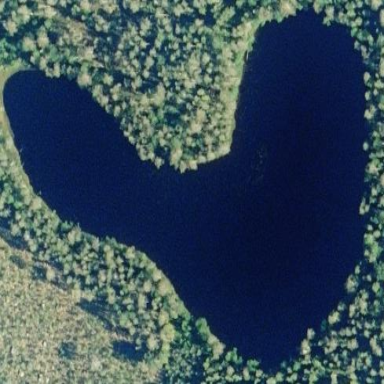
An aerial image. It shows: Pond with natural water.